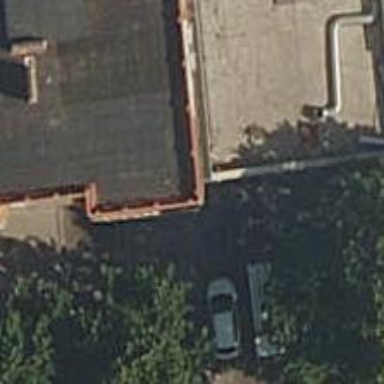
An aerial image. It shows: Parking entrance.